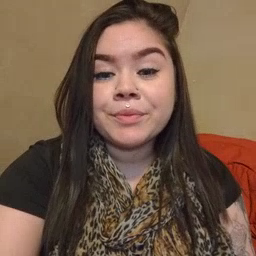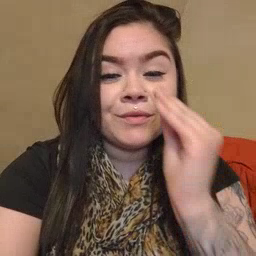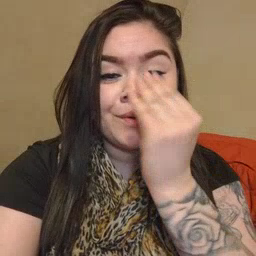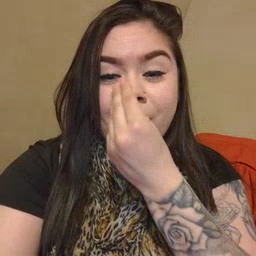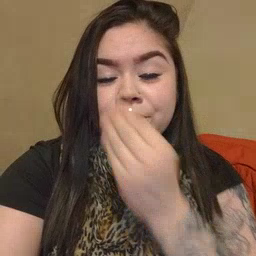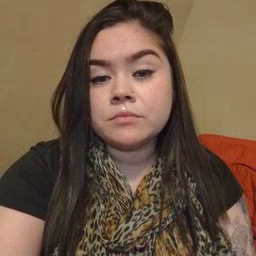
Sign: flower